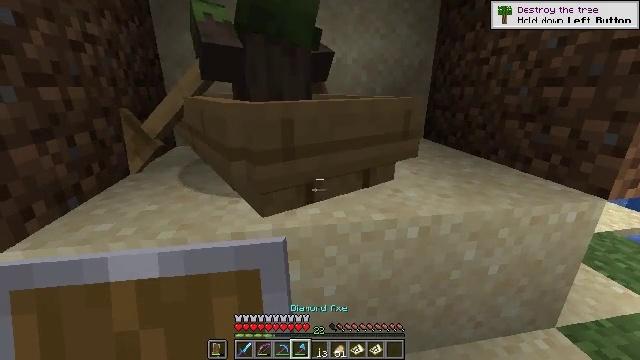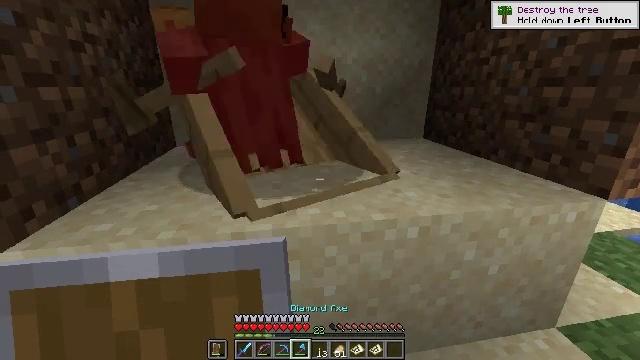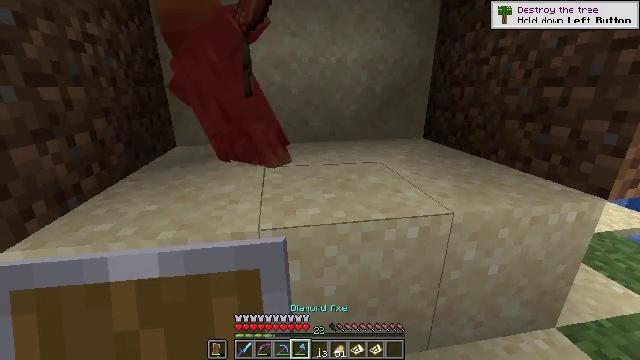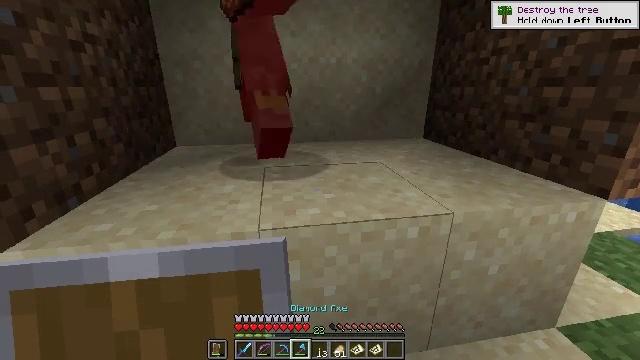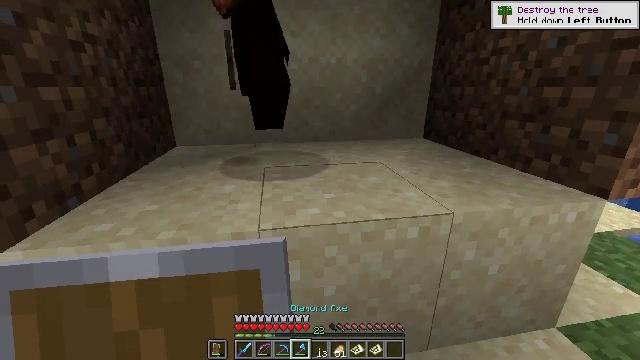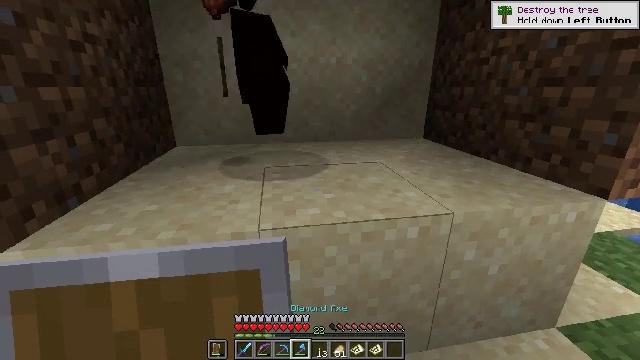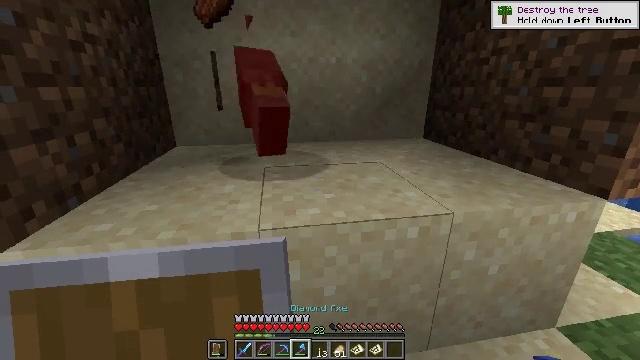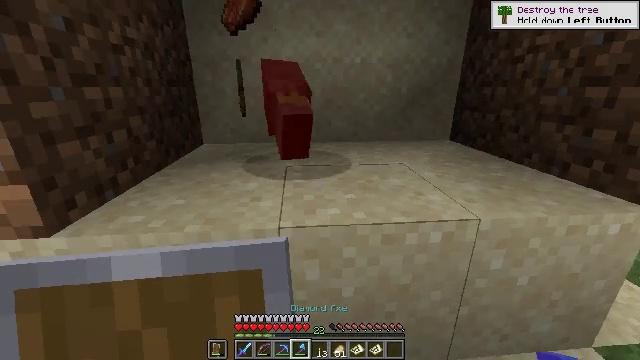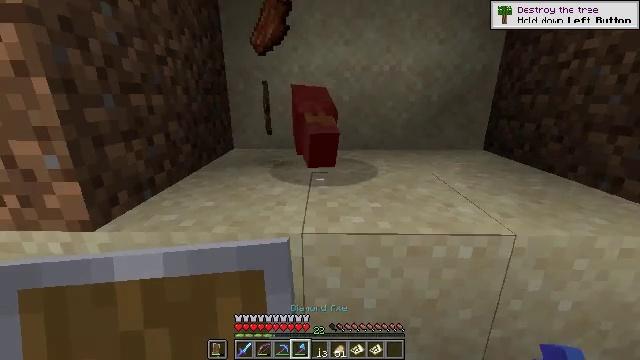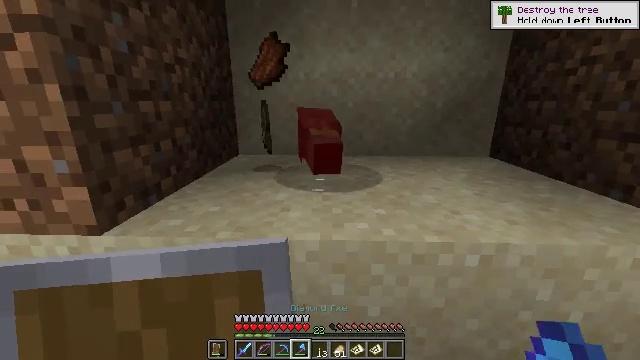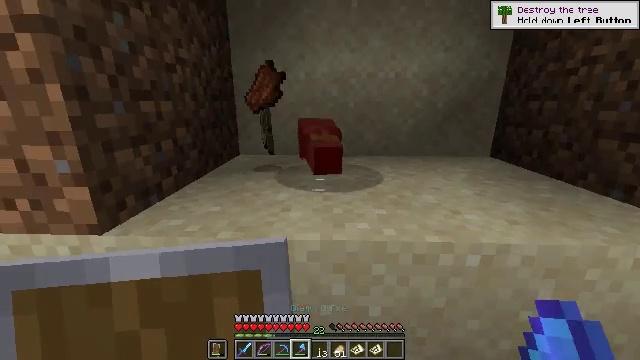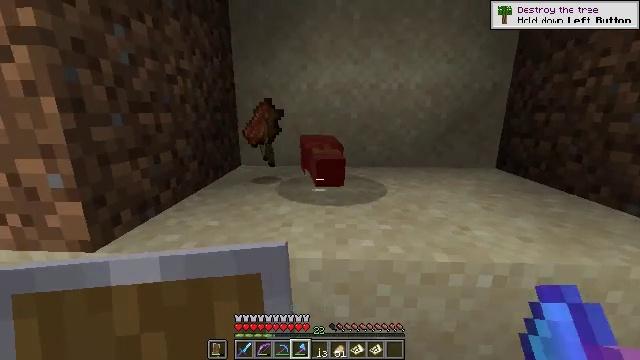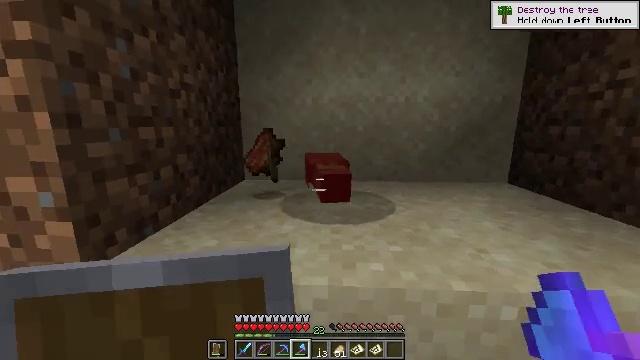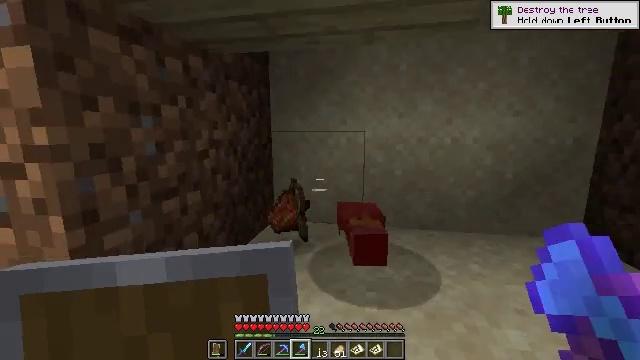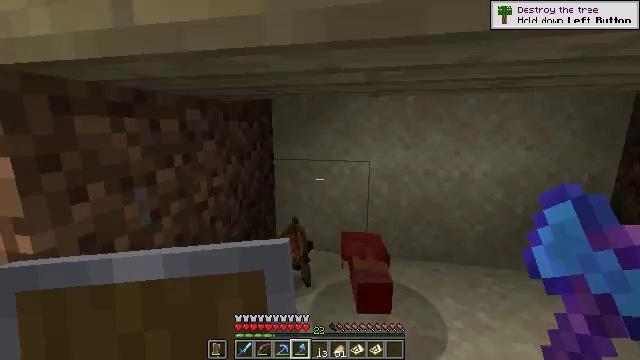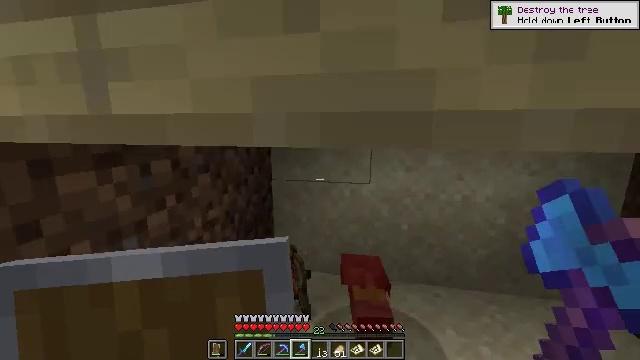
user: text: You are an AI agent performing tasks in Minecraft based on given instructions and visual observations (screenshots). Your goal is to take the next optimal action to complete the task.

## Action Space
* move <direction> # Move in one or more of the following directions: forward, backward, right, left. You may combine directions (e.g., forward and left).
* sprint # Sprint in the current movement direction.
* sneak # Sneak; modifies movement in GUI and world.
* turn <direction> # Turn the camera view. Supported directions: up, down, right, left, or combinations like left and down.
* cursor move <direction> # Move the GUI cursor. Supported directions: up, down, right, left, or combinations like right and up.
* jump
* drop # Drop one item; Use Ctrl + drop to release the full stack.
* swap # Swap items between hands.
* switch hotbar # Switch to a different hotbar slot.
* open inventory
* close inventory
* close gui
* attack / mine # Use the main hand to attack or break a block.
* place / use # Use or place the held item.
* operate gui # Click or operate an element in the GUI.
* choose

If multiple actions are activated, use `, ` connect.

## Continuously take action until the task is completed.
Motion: motion action
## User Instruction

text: Collect the birch slab for reuse.
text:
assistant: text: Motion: no_op
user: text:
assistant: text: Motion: no_op
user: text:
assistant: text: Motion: no_op
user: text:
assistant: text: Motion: no_op
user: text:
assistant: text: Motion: no_op
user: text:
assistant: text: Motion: no_op
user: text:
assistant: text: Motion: turn left
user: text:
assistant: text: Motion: turn left and up
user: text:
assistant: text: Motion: turn left and up
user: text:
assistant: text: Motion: no_op
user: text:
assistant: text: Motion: move forward, turn up
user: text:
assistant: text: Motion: move forward, turn left and up
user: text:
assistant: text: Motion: move forward, turn left and up, jump
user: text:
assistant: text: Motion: move forward, turn left and down, jump
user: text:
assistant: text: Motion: move forward, jump
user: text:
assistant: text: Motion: move forward, jump
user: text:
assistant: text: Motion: move forward
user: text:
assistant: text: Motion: move forward
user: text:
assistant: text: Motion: move forward
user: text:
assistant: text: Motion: move forward
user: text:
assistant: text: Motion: move forward, turn down
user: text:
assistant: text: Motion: turn down
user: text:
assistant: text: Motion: turn right
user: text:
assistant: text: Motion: turn right
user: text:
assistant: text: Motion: no_op
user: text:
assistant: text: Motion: no_op
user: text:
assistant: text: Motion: no_op
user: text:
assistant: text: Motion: no_op
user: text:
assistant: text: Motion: no_op
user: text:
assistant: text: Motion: no_op